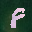
Label: 8